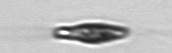
Label: Euglena